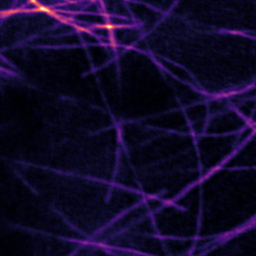
Label: Super-resolution Microtubules image